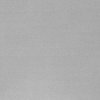
Atmospheric dust classification: dusty